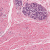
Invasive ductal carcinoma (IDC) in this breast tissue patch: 1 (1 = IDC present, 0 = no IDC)